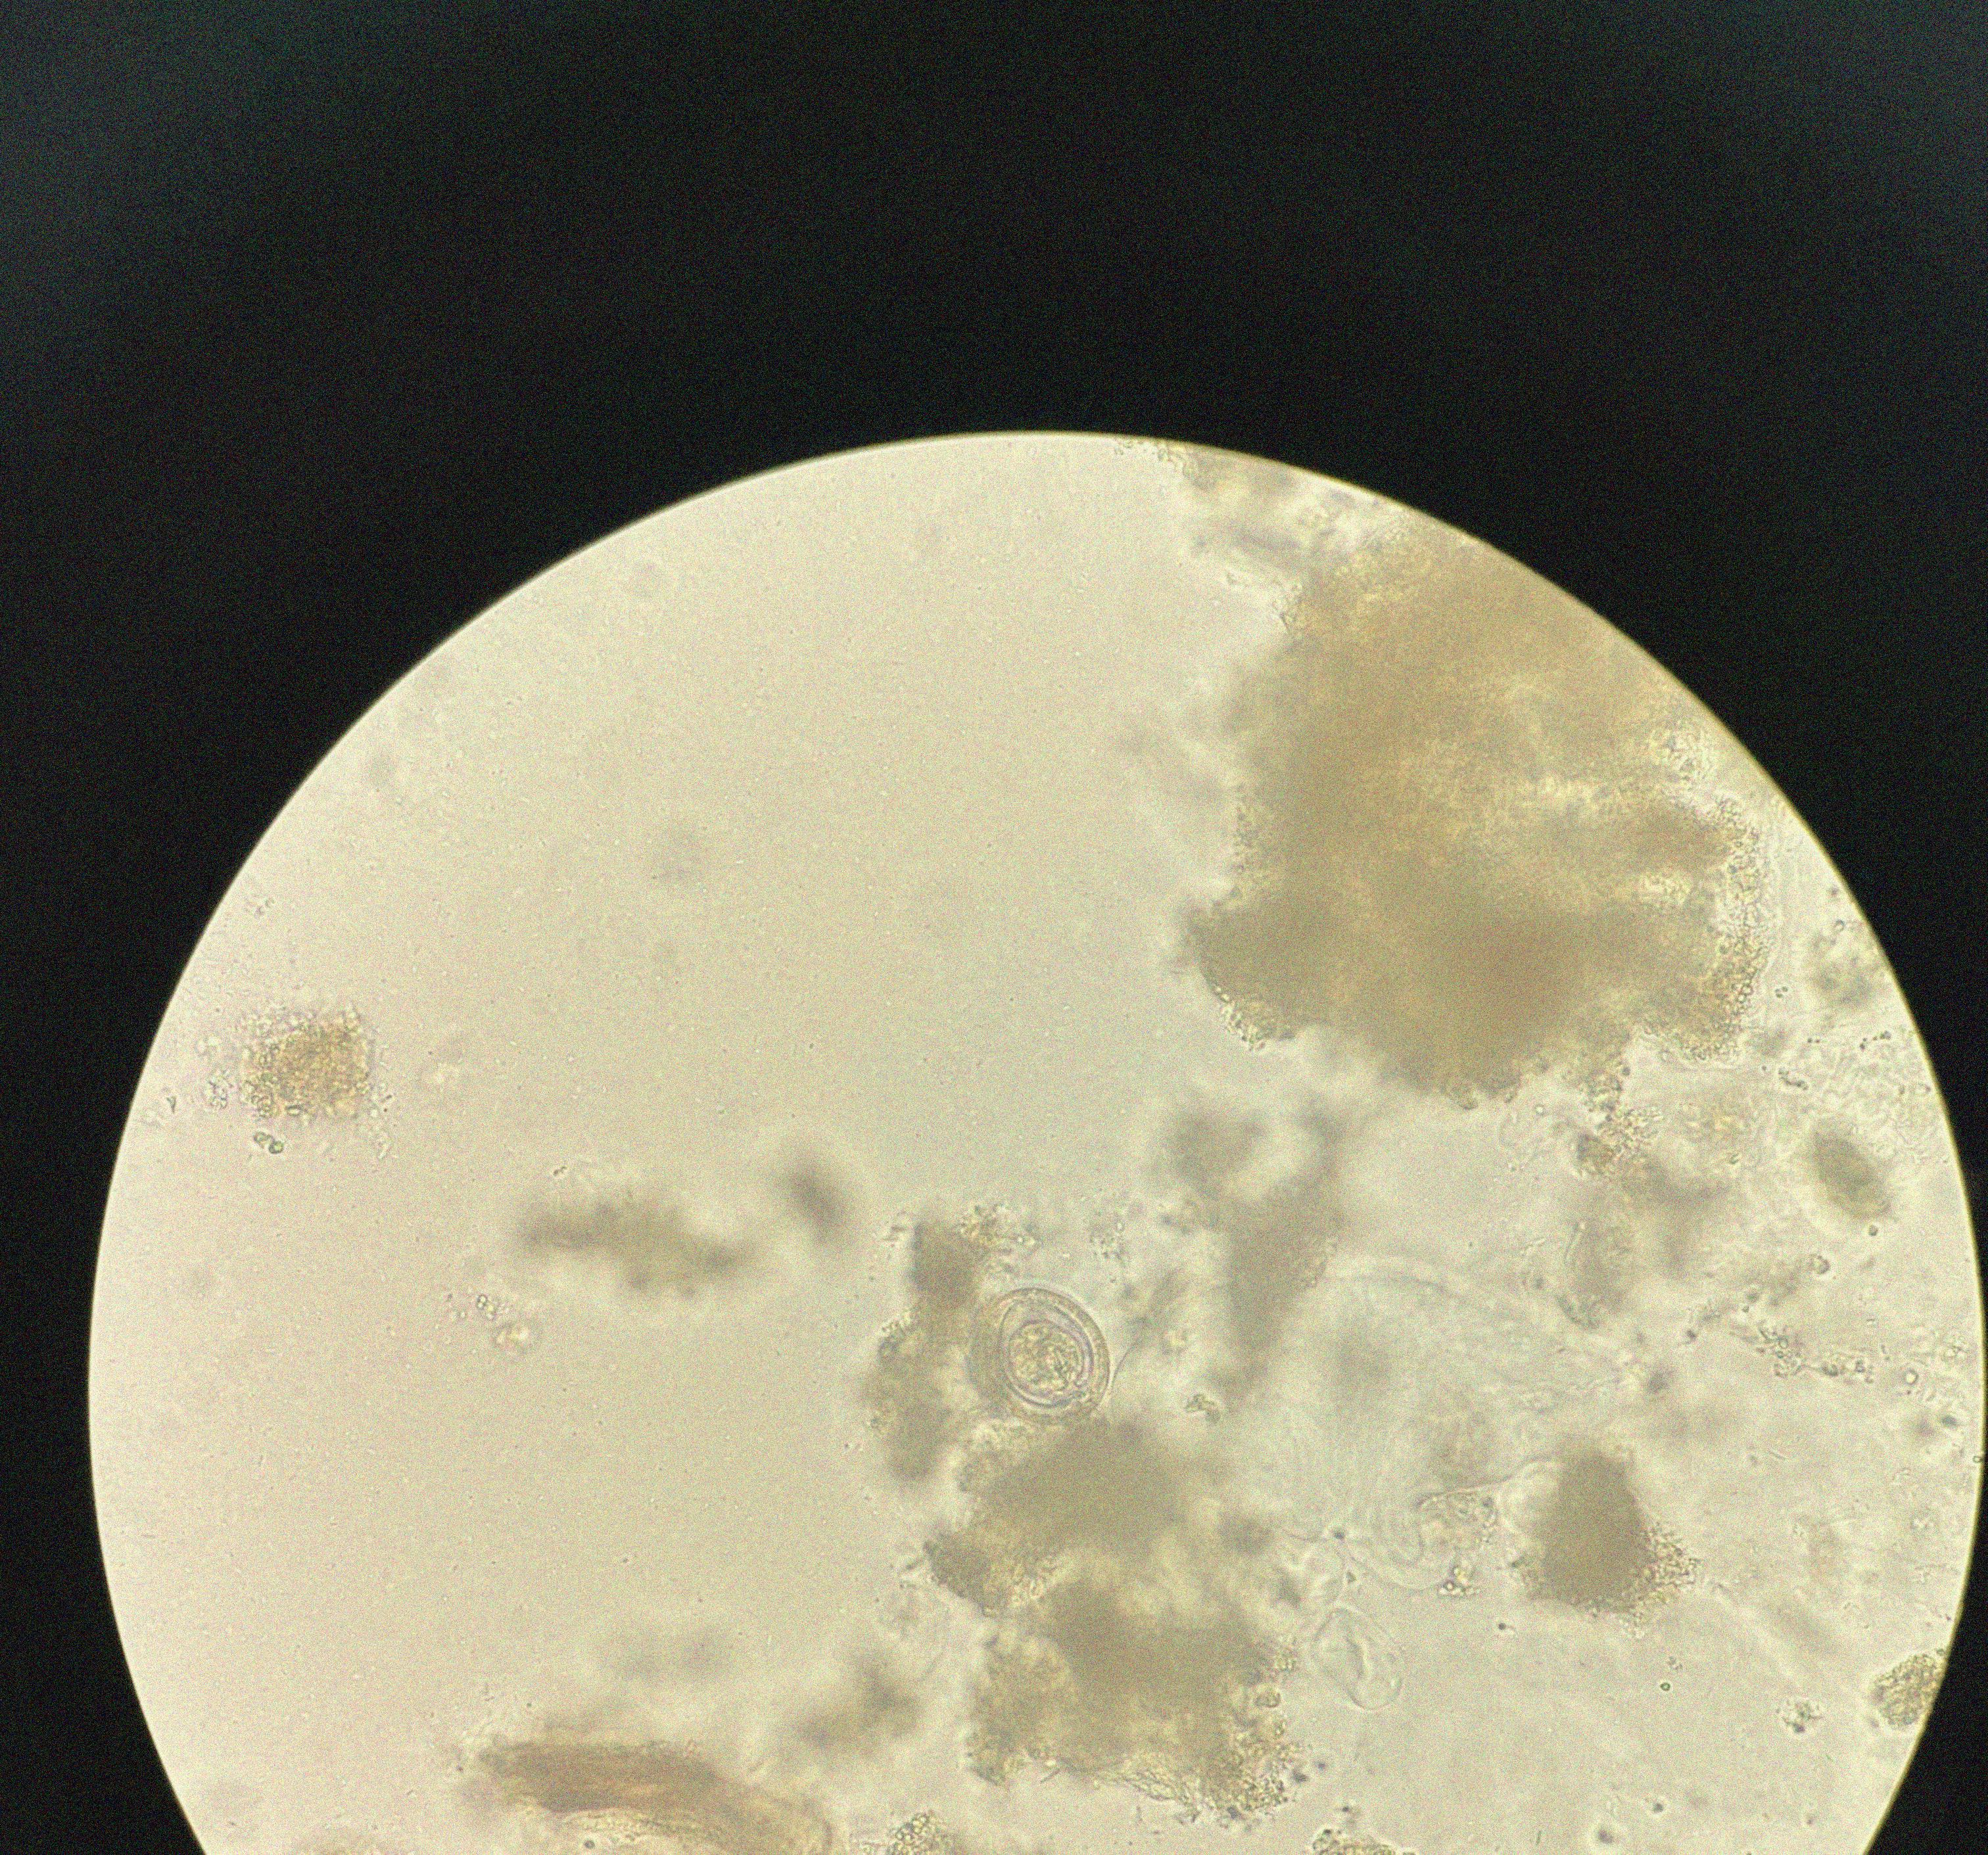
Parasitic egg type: Hymenolepis nana